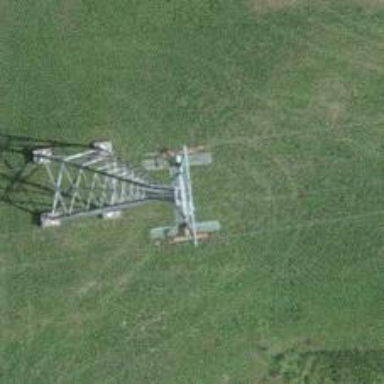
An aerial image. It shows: Pylon used for aerialway.